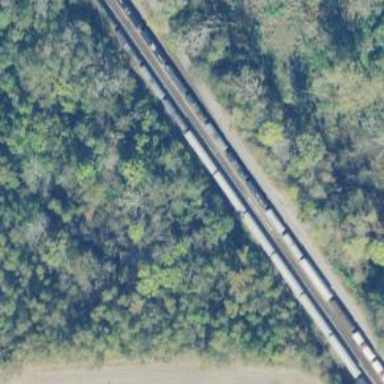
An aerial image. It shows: Railway track.